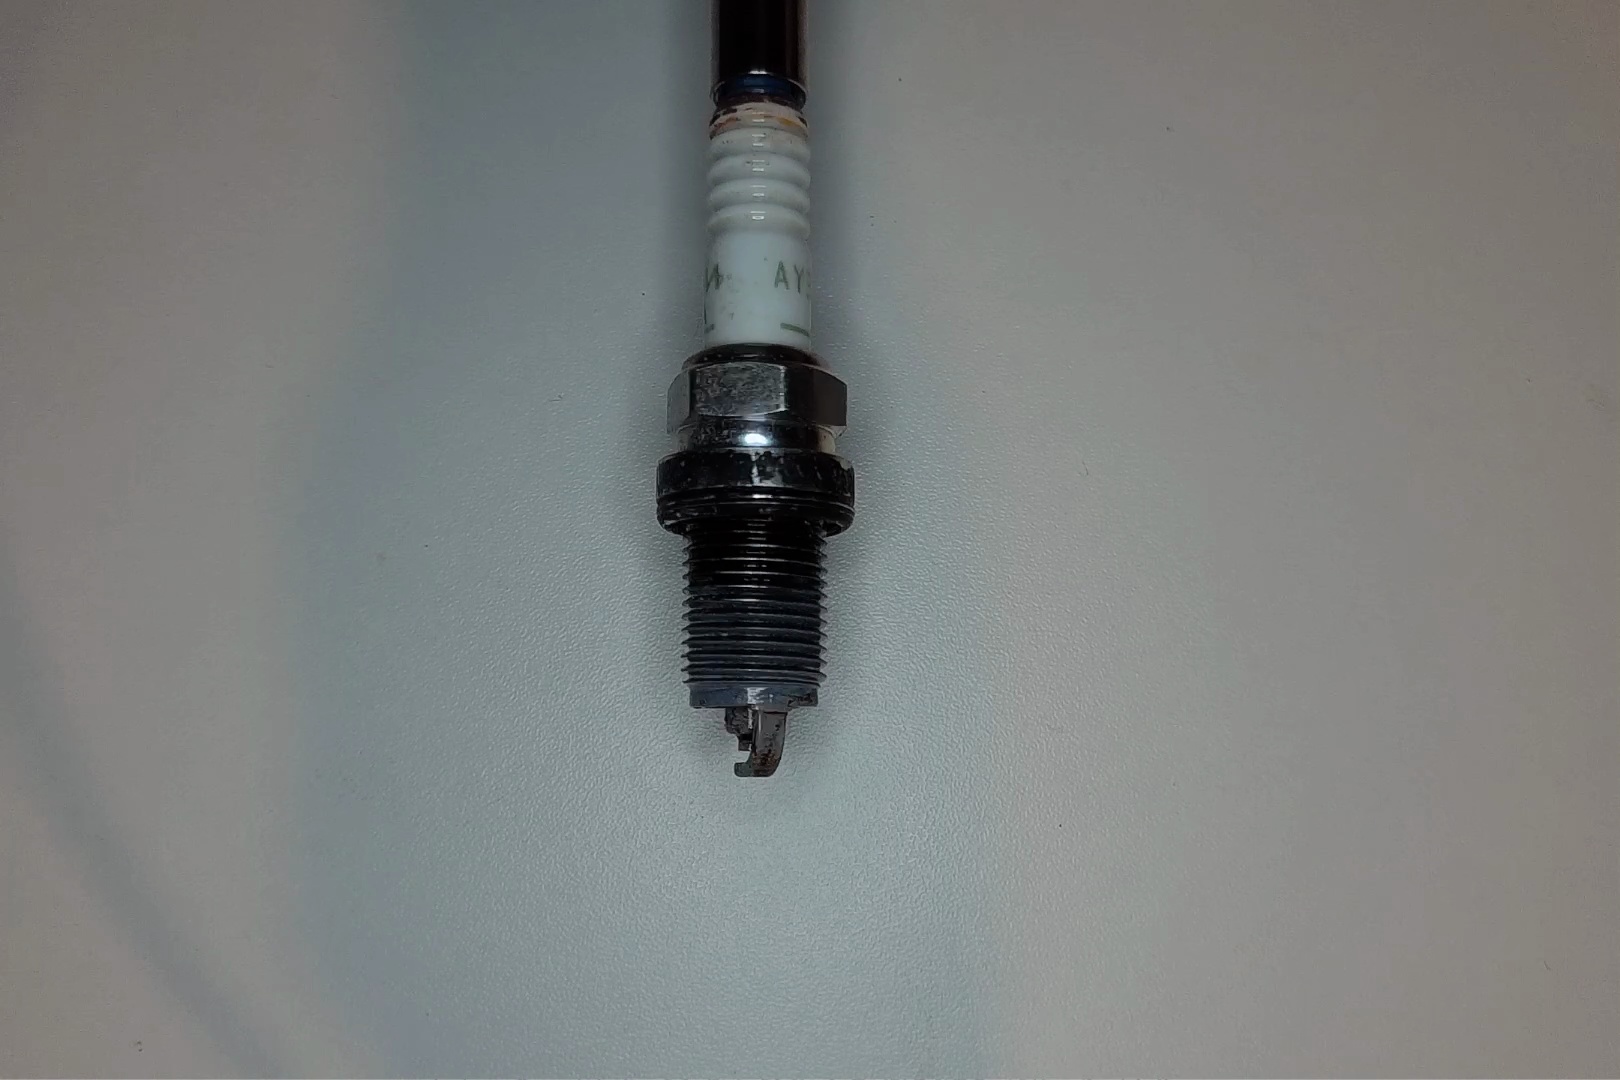
Label: anomaly